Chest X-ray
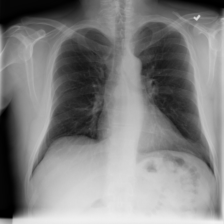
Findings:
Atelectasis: negative
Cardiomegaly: negative
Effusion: negative
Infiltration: negative
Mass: negative
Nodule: negative
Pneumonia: negative
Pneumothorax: negative
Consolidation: negative
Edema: negative
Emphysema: negative
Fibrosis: negative
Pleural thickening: negative
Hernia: negative